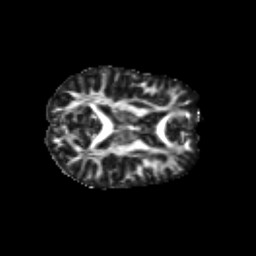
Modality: FA
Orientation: axial
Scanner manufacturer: siemens
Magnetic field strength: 3 T
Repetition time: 9.2 s
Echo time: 0.084 s